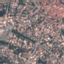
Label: Residential